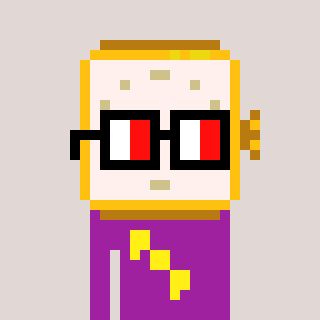
a pixel art character with square glasses with black frames and red eyes, a watch-shaped head and a magenta-colored body on a warm background